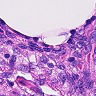
Metastatic tissue present: no